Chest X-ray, PA view. Patient: 57 years old, sex M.
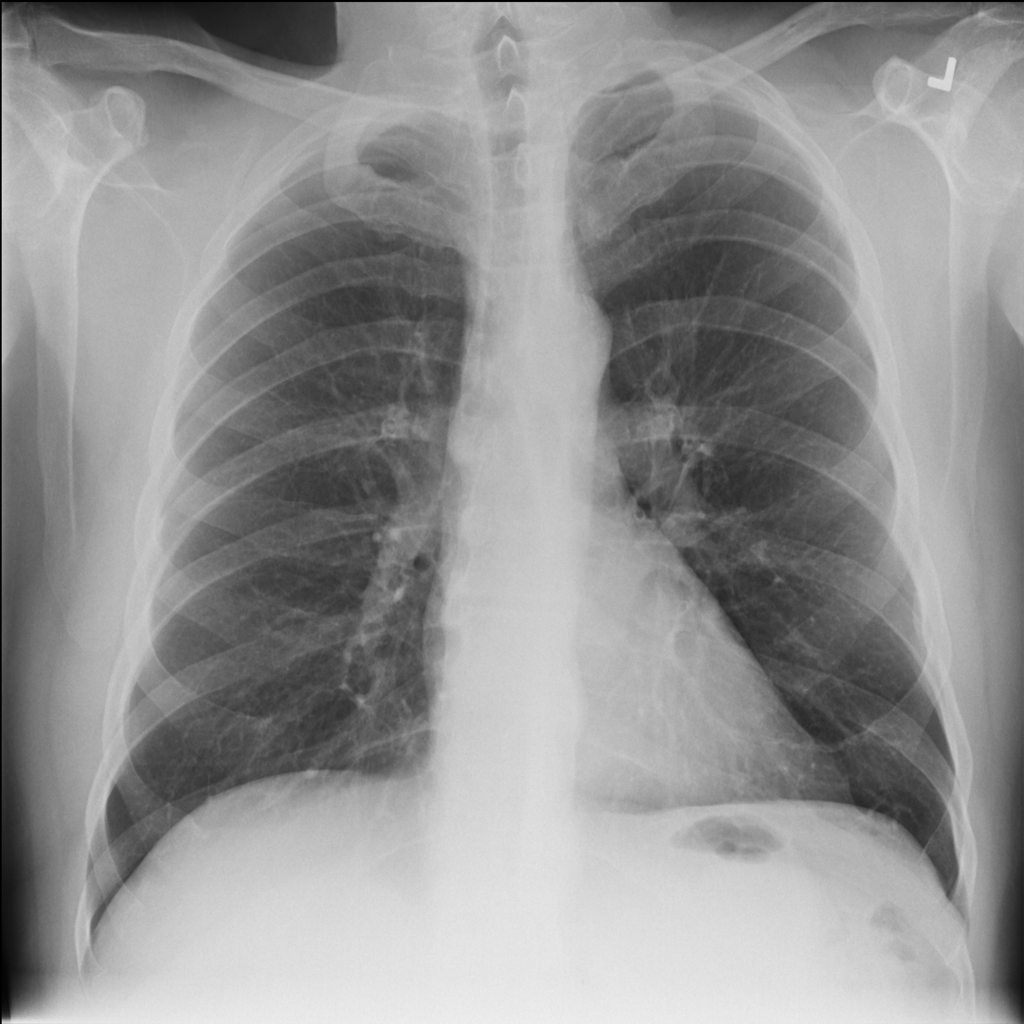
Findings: No Finding